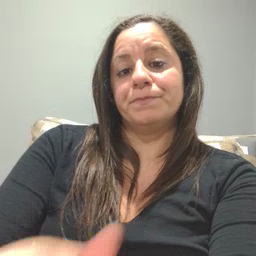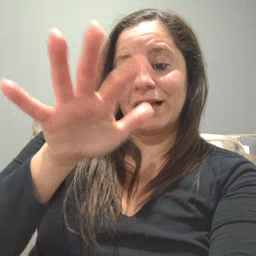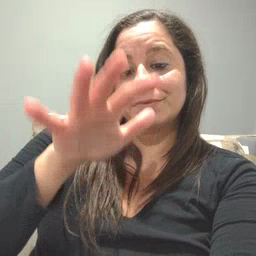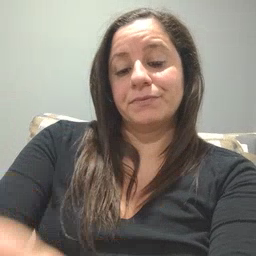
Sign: alligator